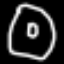
Label: donut